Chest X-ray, AP view. Patient: 21 years old, sex M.
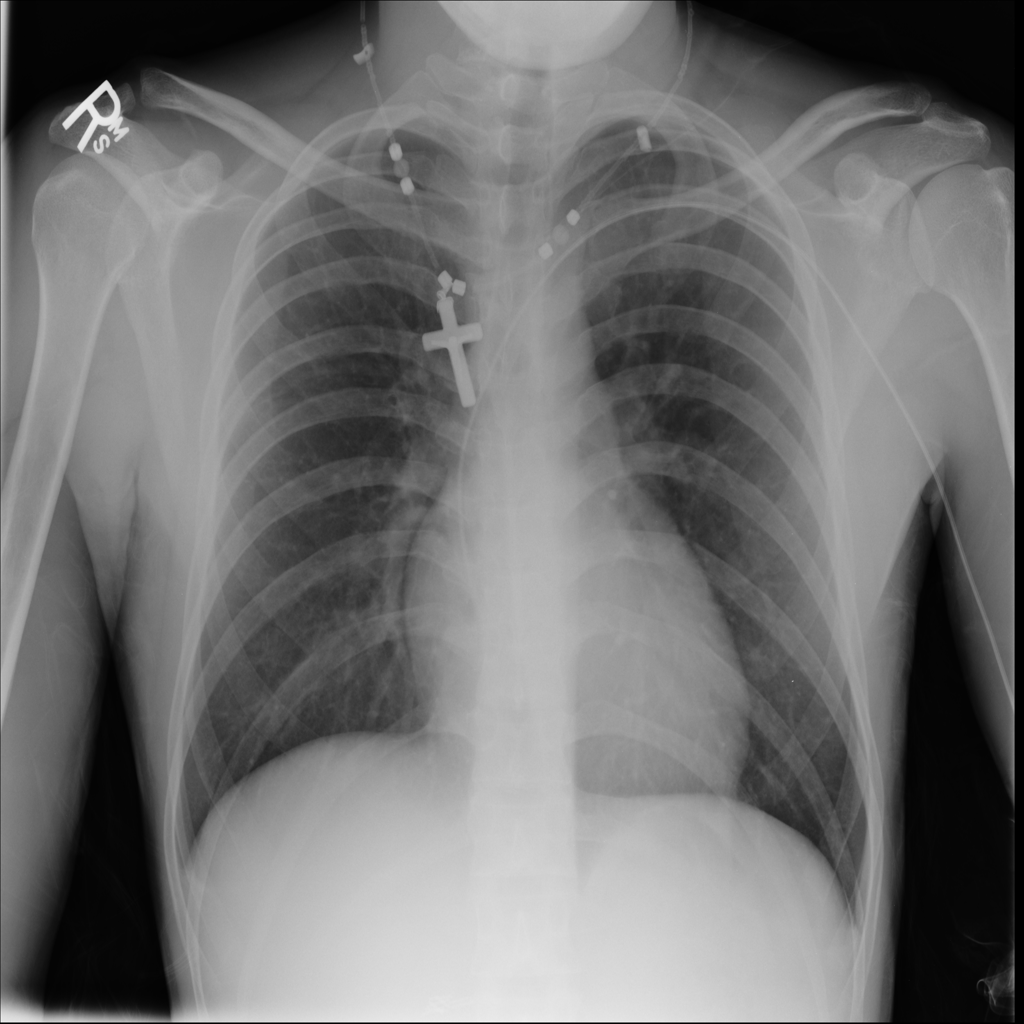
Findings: No Finding